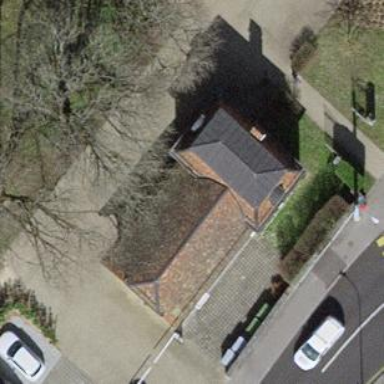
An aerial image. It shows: Allotment house.